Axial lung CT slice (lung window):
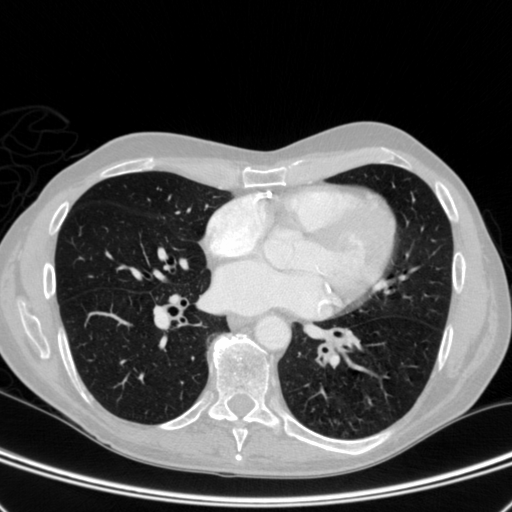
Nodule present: no